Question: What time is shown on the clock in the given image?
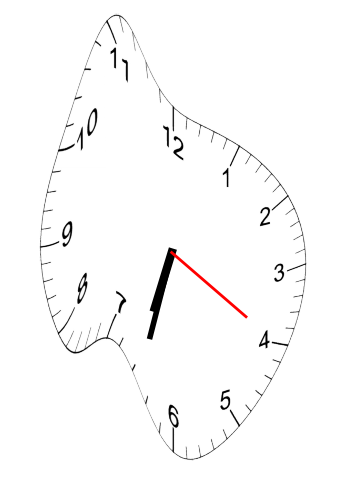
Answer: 06:32:20